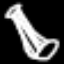
Label: pencil